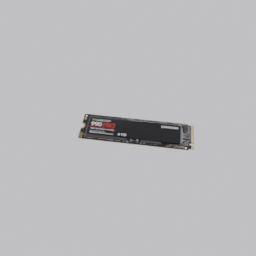
Label: electronics